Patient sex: M
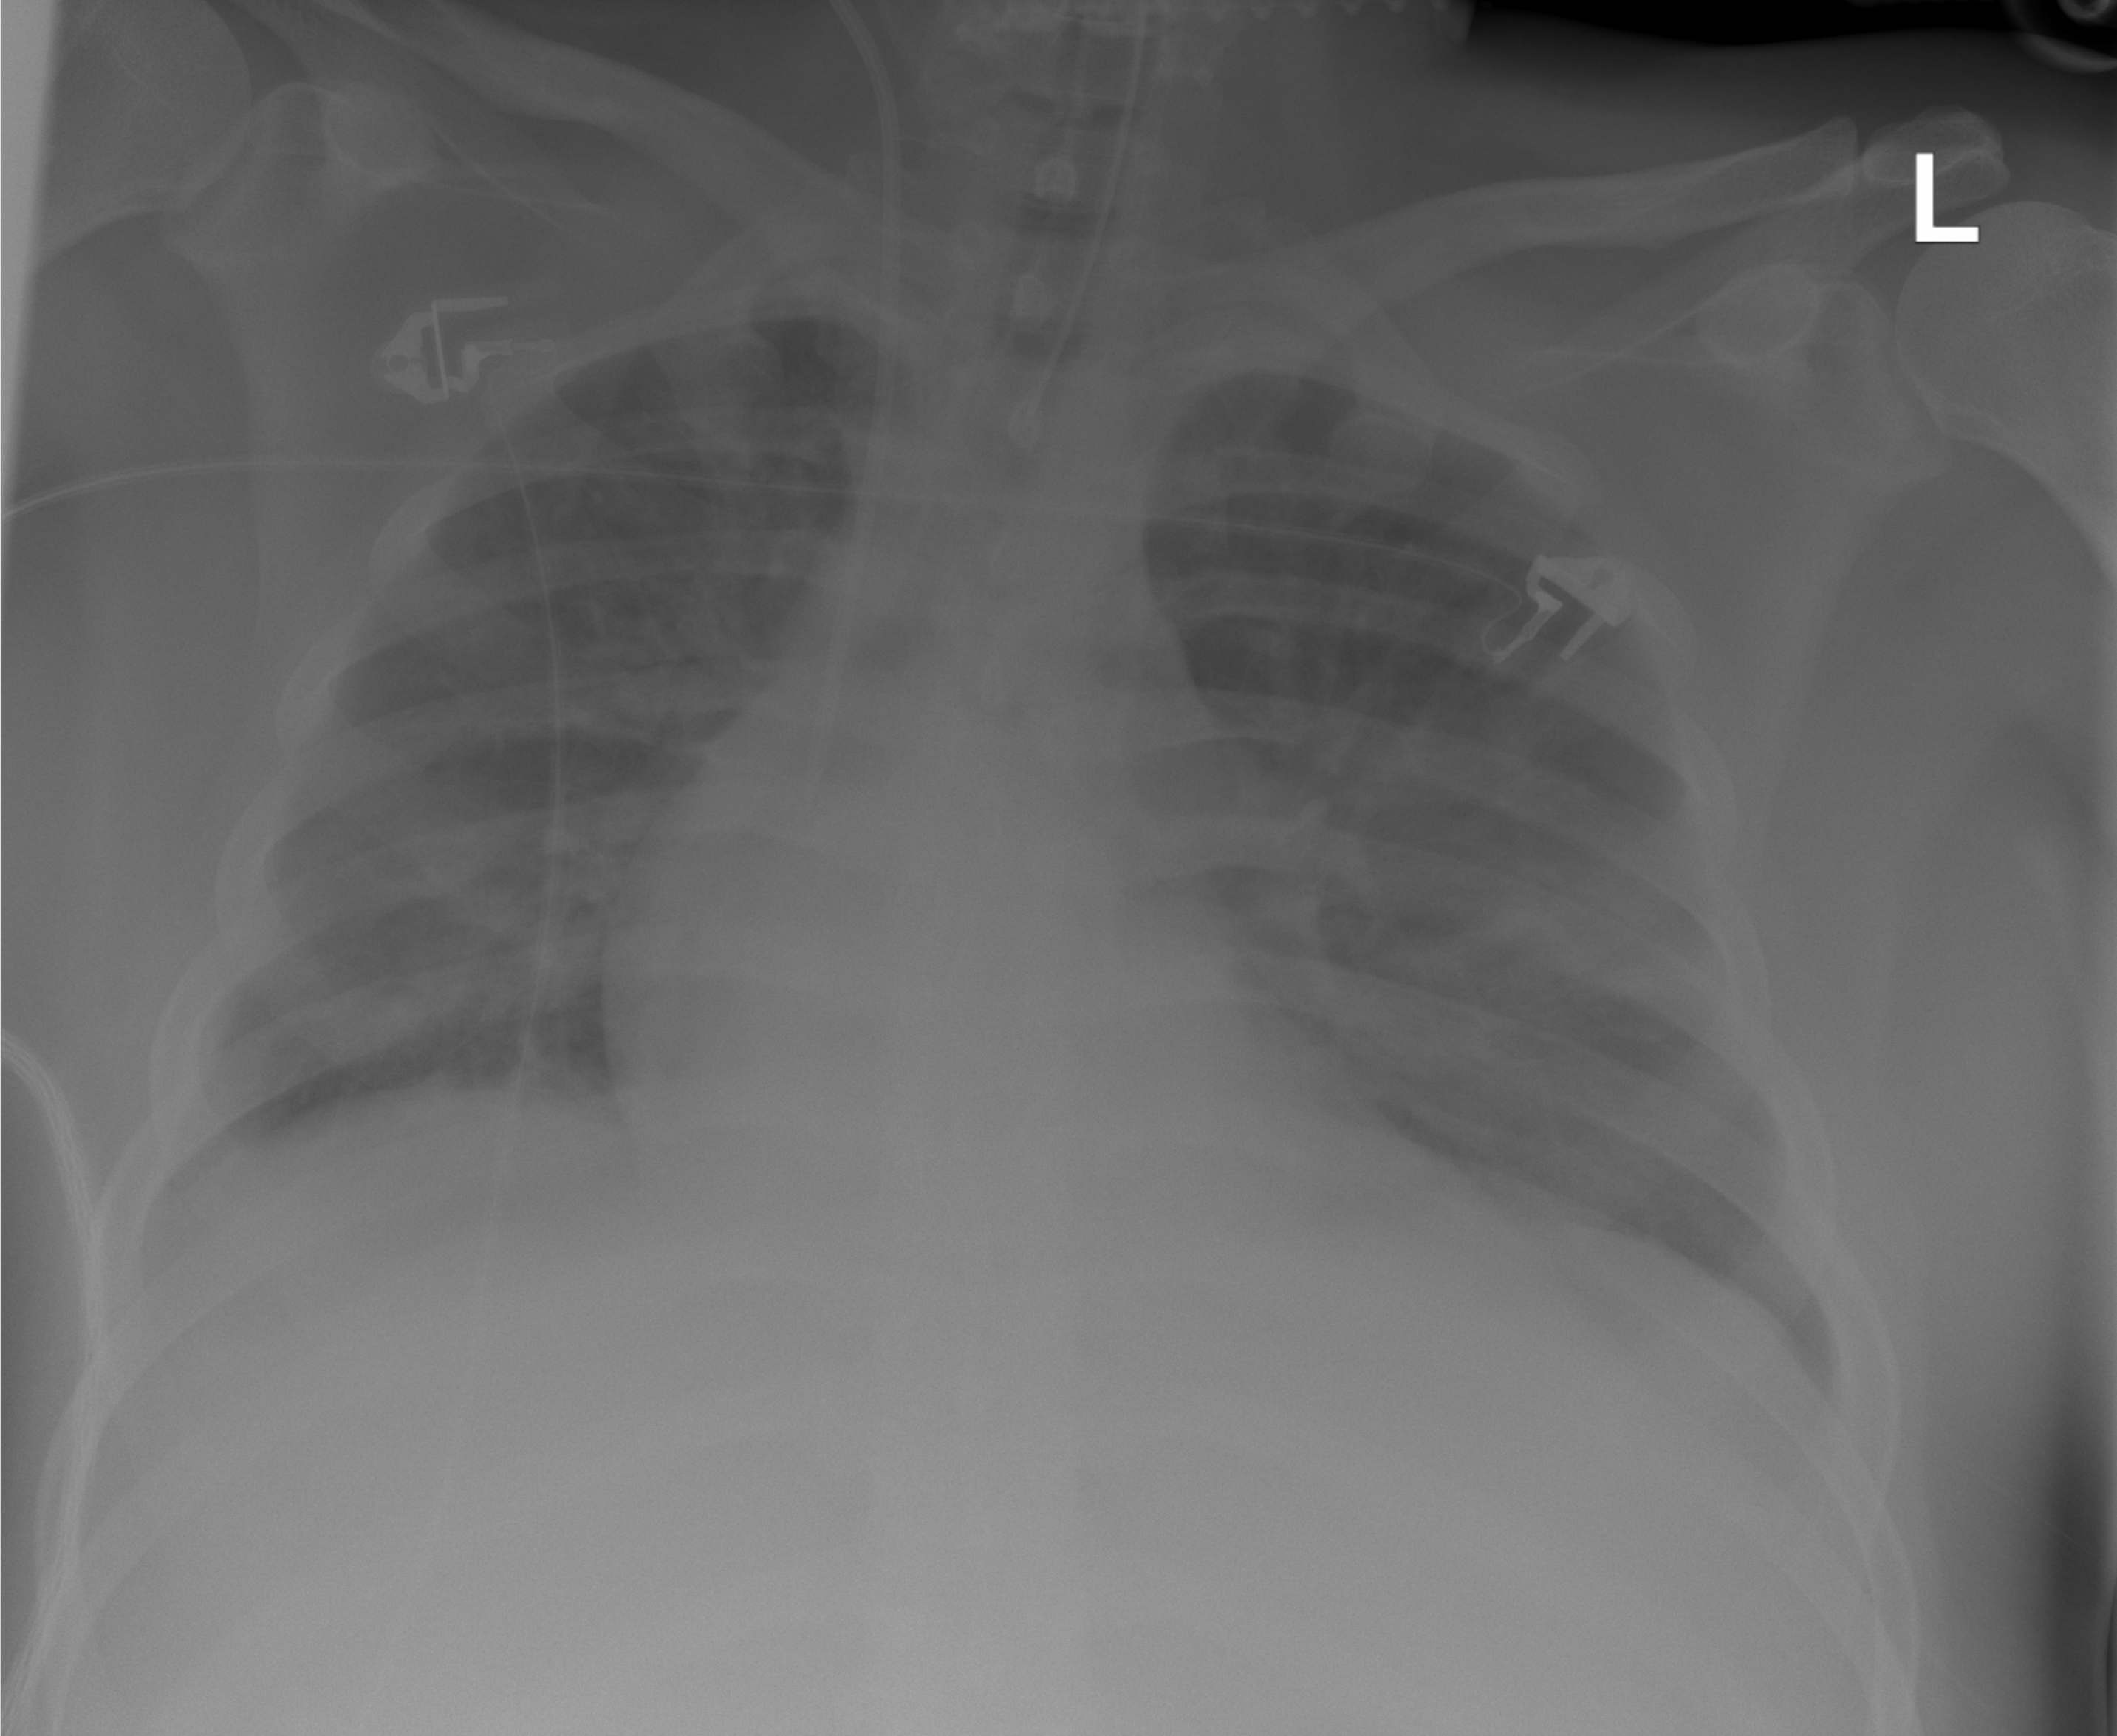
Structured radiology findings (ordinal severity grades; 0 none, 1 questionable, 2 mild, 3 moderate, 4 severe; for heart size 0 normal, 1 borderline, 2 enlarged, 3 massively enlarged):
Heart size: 0
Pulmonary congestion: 2
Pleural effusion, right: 0
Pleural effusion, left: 0
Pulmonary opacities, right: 0
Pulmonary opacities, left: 0
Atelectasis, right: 0
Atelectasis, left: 0